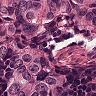
Metastatic tissue present: yes